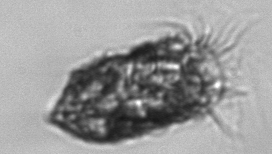
Label: Tintinnopsis